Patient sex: F
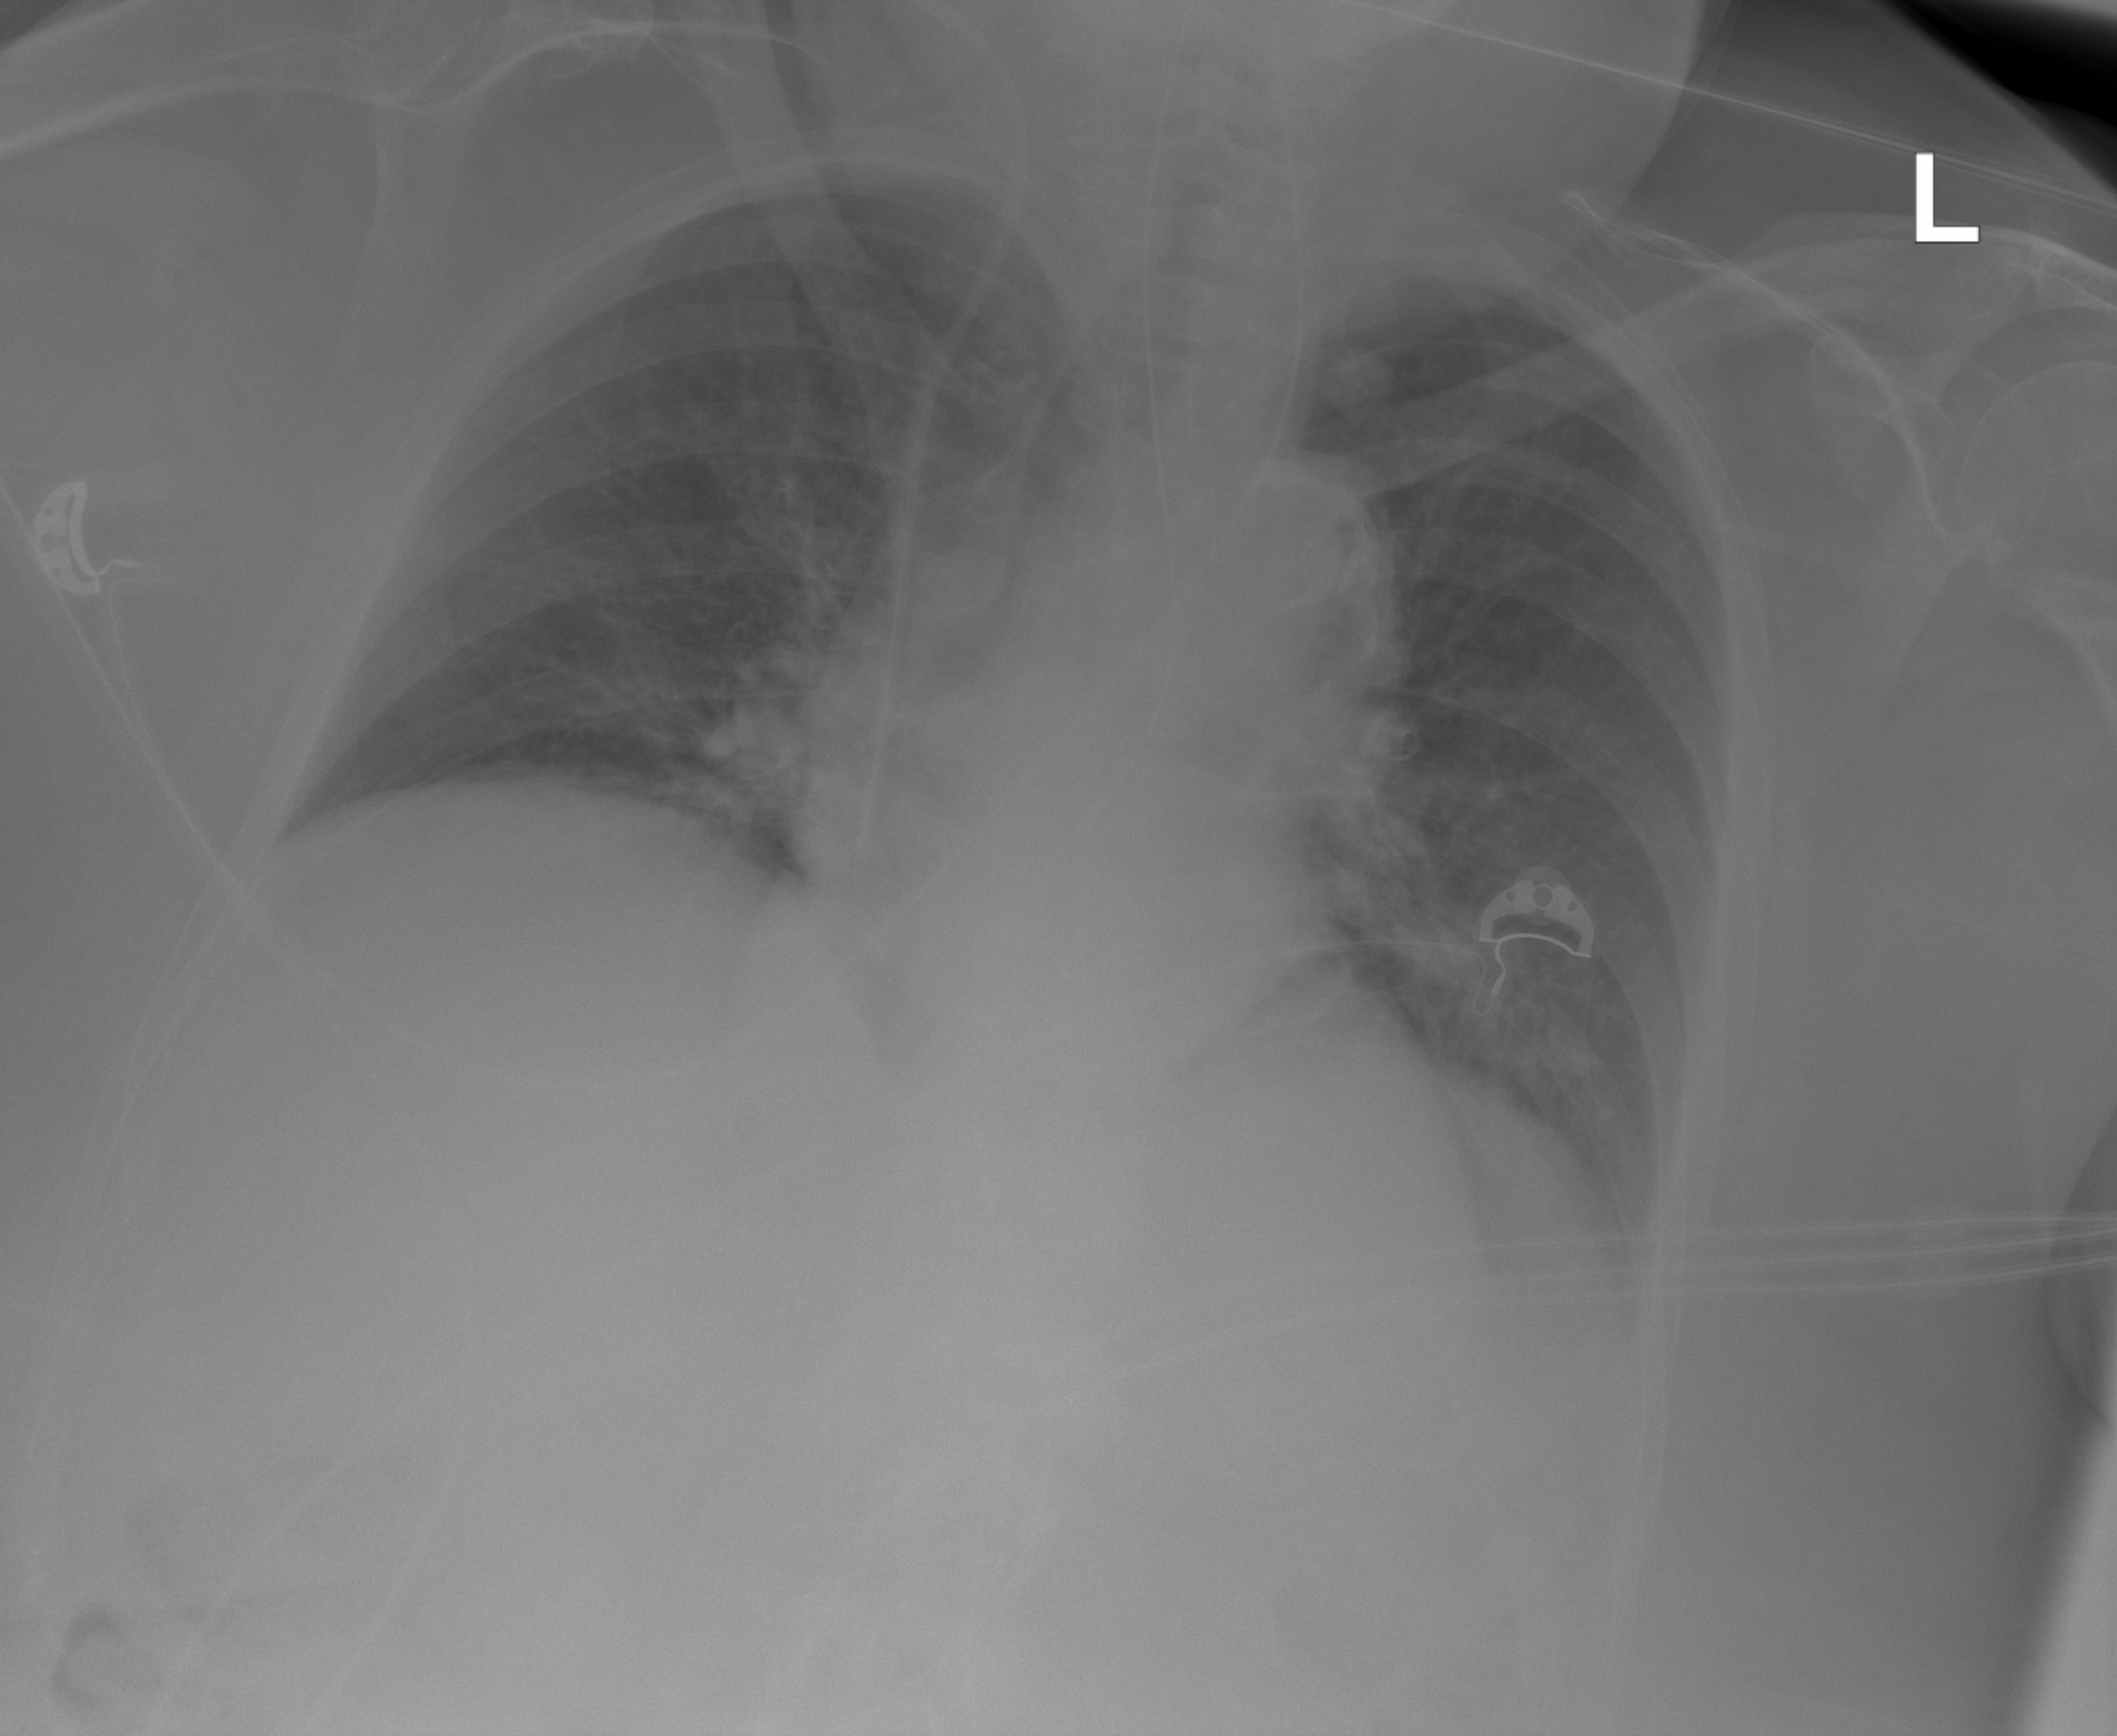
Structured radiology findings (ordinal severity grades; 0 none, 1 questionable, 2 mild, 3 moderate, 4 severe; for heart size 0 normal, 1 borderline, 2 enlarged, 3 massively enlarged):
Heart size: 0
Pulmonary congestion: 0
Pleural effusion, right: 0
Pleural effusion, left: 0
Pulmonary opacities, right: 0
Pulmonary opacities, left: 0
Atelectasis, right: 0
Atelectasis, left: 2